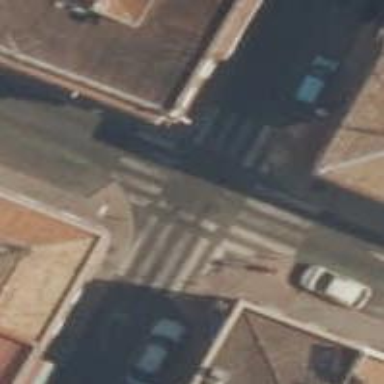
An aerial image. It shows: Uncontrolled zebra crossing on the road.